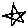
Label: star